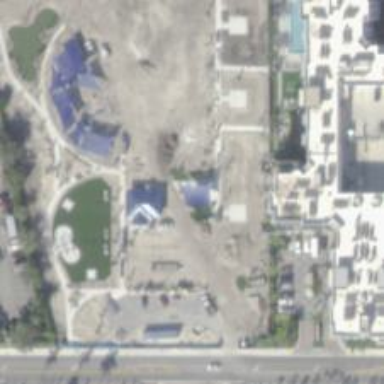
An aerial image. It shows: Fitness station in leisure land area.